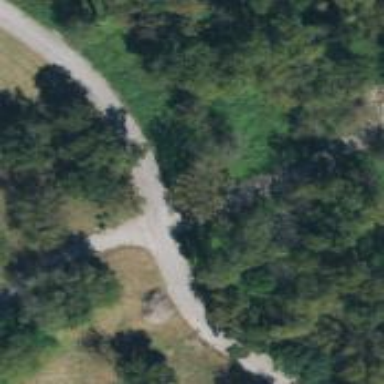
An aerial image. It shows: Asphalt path.